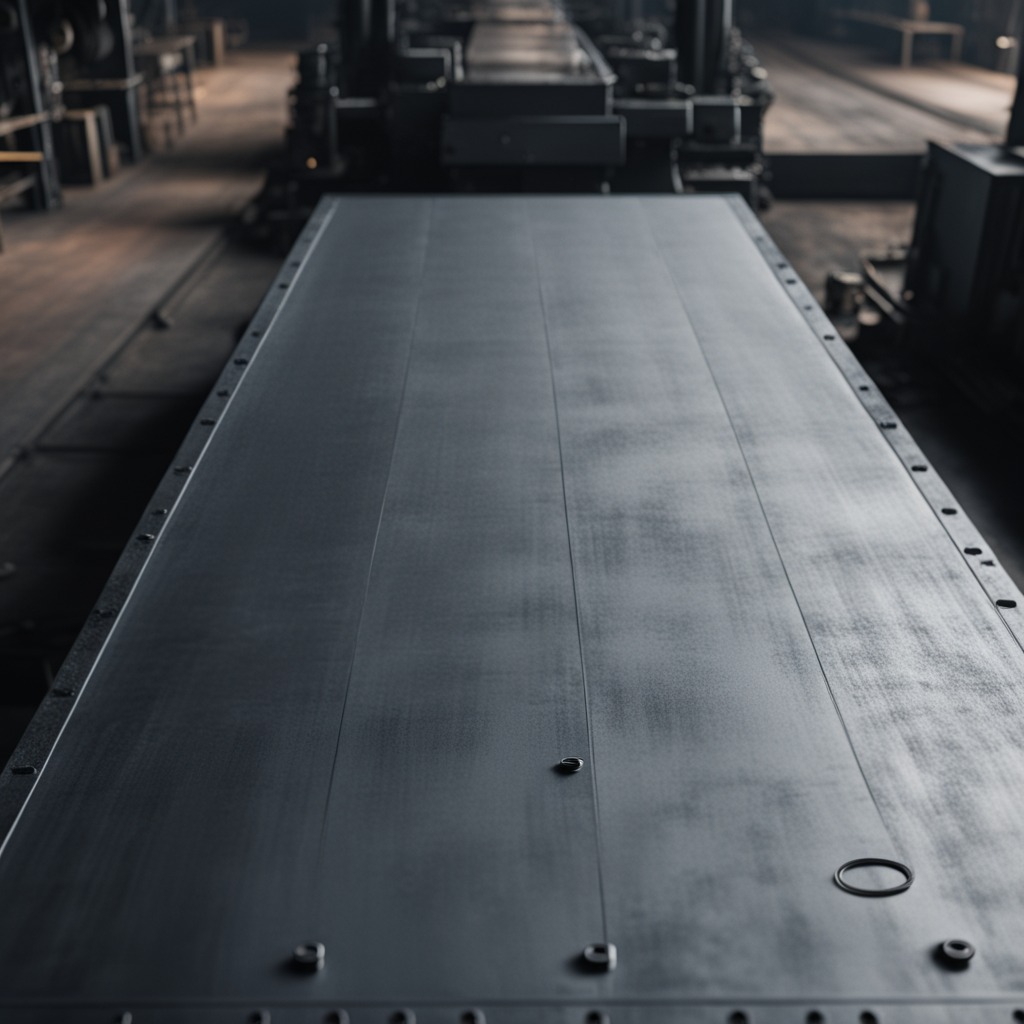
A rubber O-ring is lying on the cold steel table in a mining workshop.